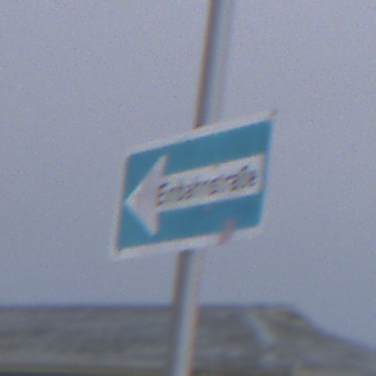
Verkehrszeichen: EinbahnstrasseLinksweisend
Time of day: SunriseSunset
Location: Outdoor (Beach)
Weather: Overcast
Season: NotSpecified
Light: Natural